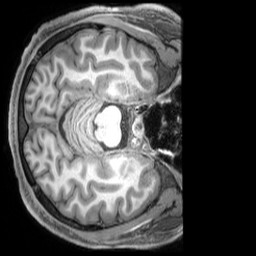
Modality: T1w
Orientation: axial
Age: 27
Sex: male
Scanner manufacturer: siemens
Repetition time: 2.3 s
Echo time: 0.00229 s